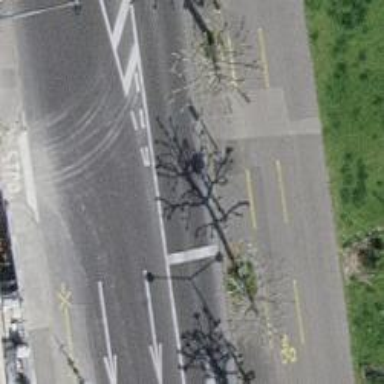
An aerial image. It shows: Road with traffic signals.